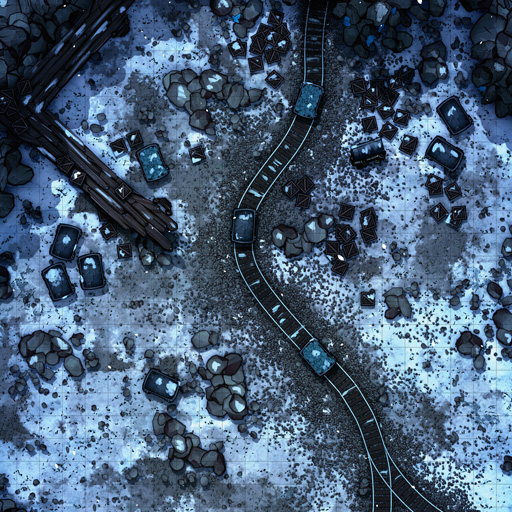
A D&D Grid Map stone quarry with mine carts tracks (Snowy Mine Entrance Map)